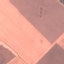
Land use / land cover class: AnnualCrop